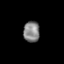
Tissue: prostate
Cell type: T cells
Senescence score: 0.7118
Nuclear area (px): 334
Mean DAPI intensity: 131.374